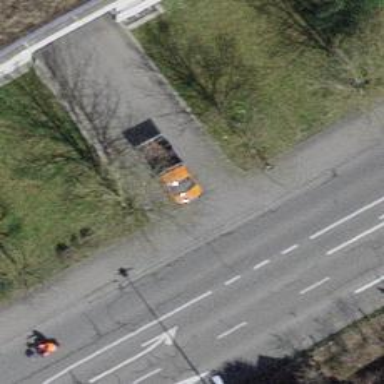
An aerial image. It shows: Sidewalk along the footway.